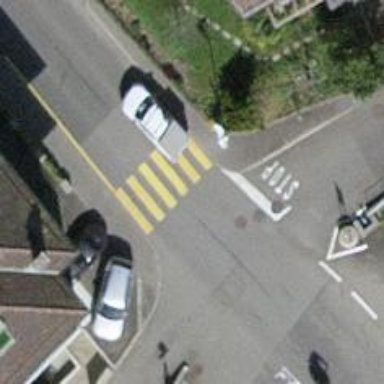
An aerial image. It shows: Zebra crossing on the road.